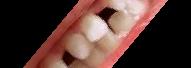
Condition: hypodontia